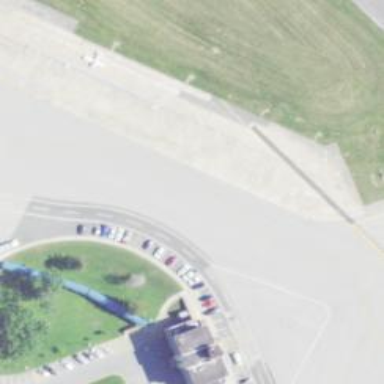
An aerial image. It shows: View of taxiway at the airport.